Field crop: maize
Growth stage: 2
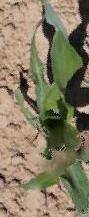
Species: maize